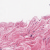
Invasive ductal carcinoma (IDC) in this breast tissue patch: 0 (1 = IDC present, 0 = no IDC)